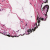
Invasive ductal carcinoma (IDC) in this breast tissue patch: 0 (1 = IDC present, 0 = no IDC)